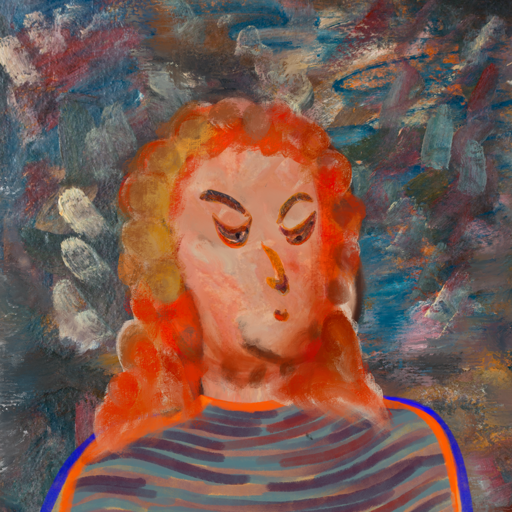
Background: Boggyland, Head And Neck Side: Roy_Bahadur, Face Side: Hypocrite, Bust: Experience, Hair Side: Rupkatha, Head Accessory: Blank, Second Necklace: Blank, Necklace: Blank, Baby: Blank